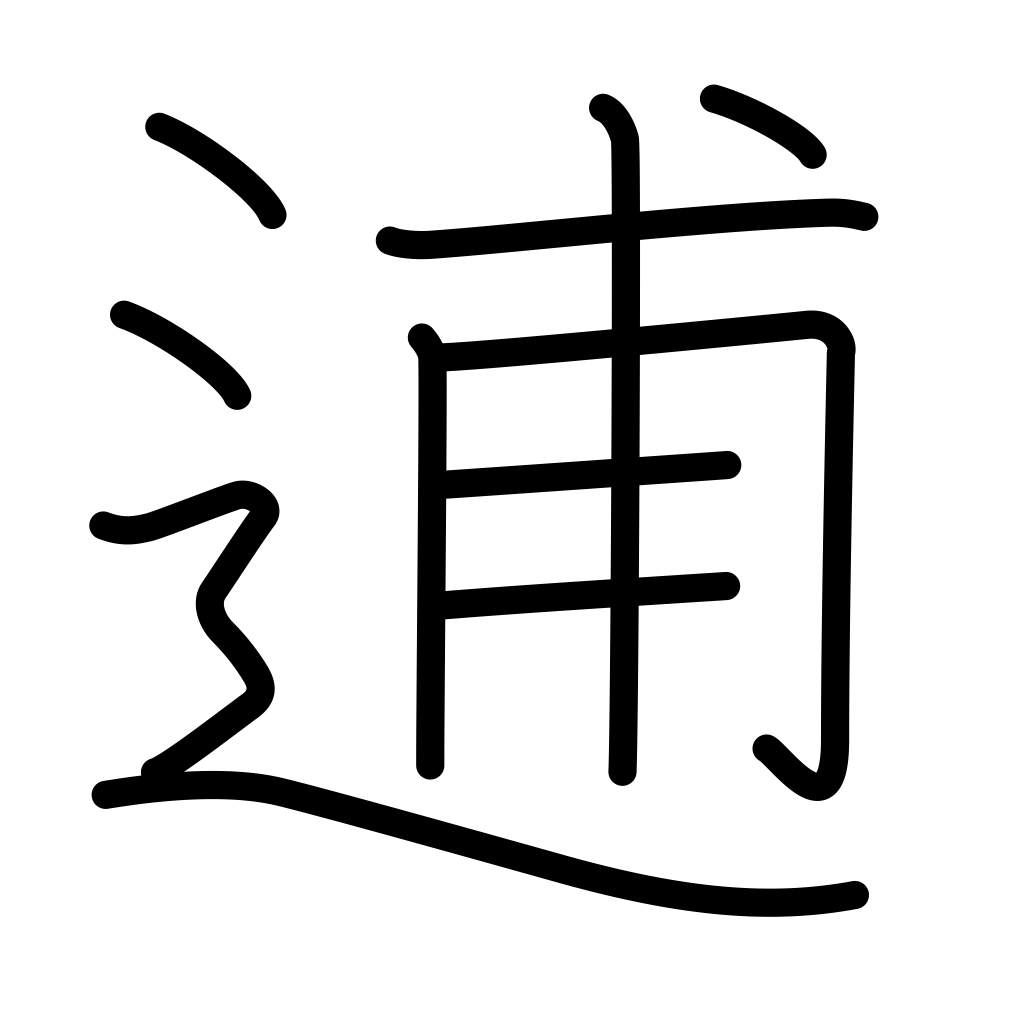
Meaning: flee